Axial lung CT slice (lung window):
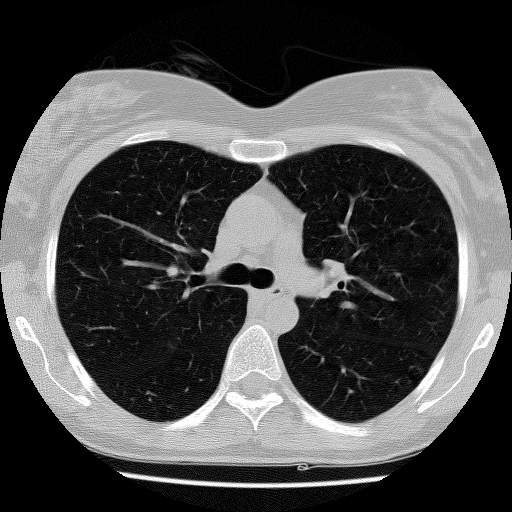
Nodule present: no